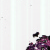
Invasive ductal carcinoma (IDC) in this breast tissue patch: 0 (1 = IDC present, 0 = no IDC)